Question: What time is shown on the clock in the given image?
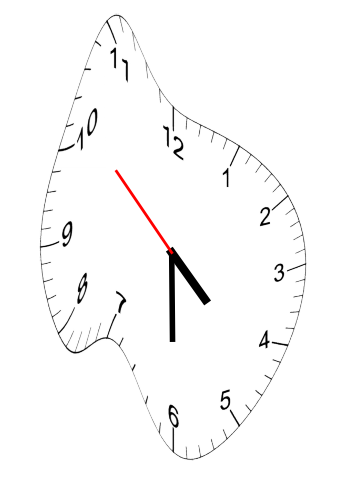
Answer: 04:29:52